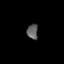
Tissue: prostate
Cell type: T cells
Senescence score: 0.1968
Nuclear area (px): 161
Mean DAPI intensity: 95.099